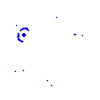
Particle: proton